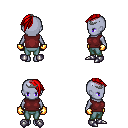
a pixel art fantasy rpg character, female body template, dark elf, purple skin, maroon sleeveless shirt, teal pants, red long mohawk hairstyle, iron tiara, gold gloves, metal boots, four views (front, back, left, right), 2x2 character sprite sheet, small pixel art, hard edges, no anti-aliasing